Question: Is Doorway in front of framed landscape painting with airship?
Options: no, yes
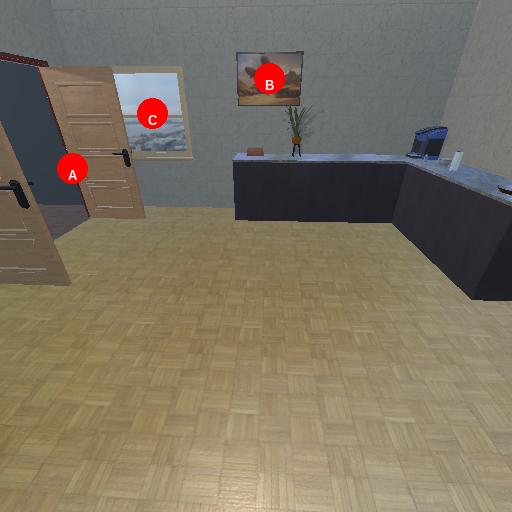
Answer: no